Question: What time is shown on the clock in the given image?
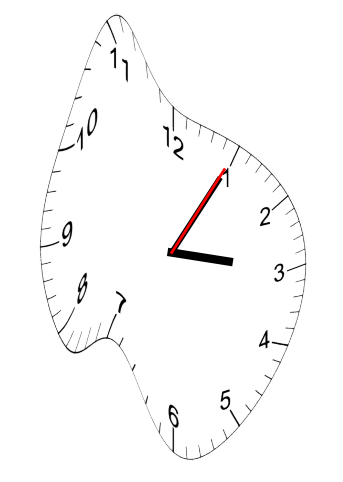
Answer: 03:05:05